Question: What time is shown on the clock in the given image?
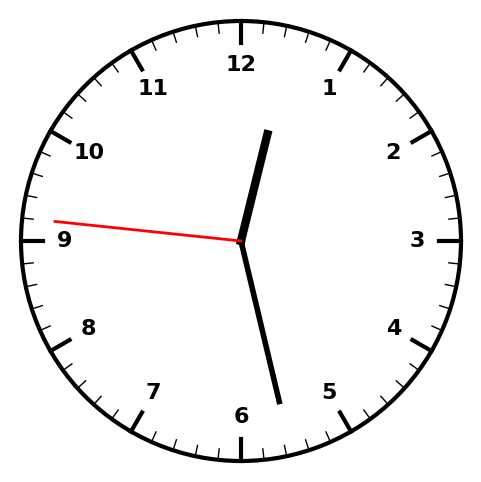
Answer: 12:27:46